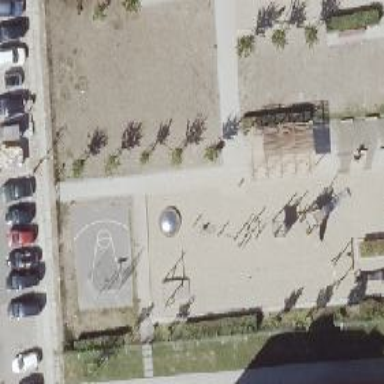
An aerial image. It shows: Sandpit at the playground.